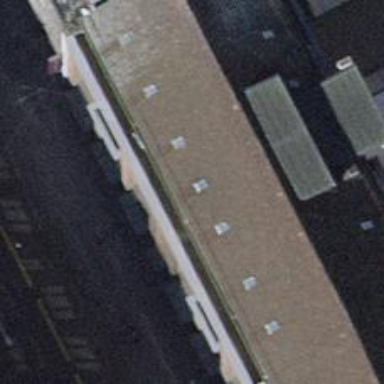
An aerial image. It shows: Restaurant.